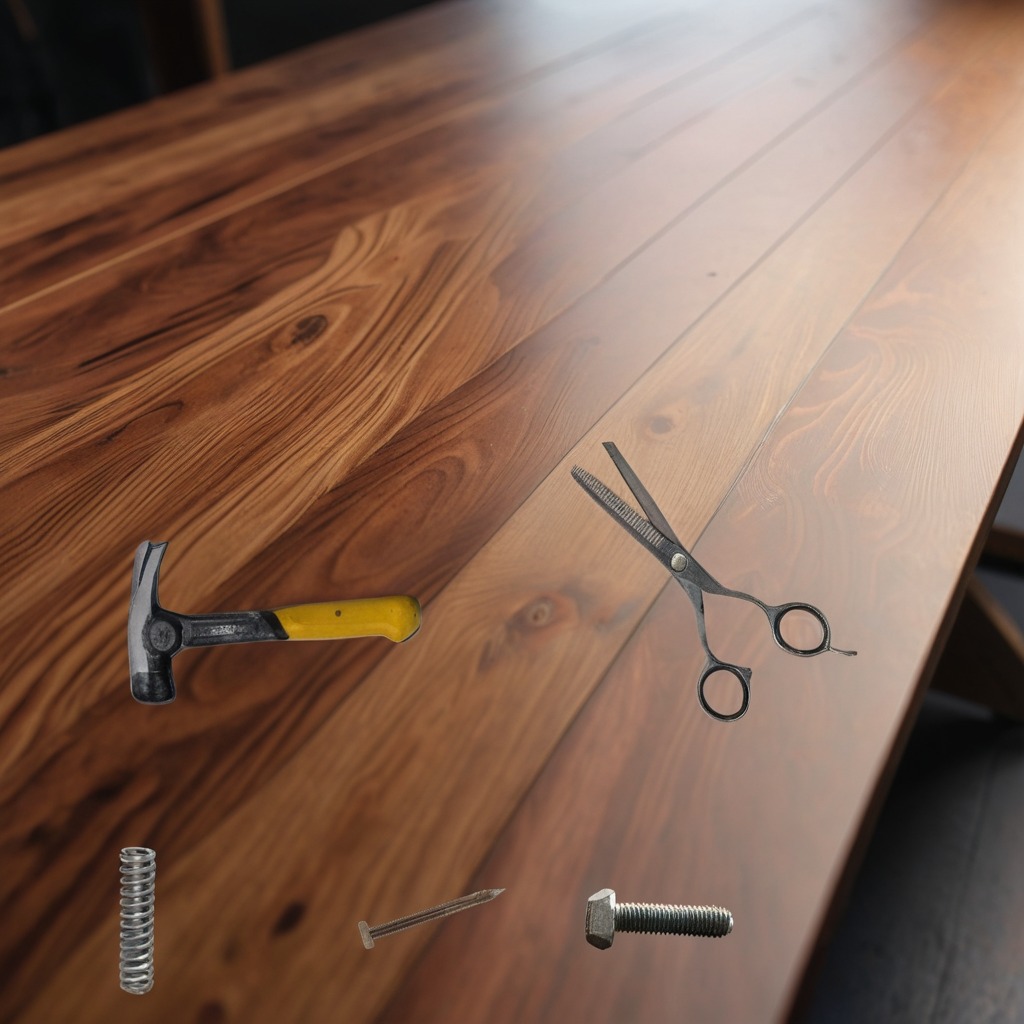
A metal machine screw, an iron nail, a hammer, a coiled metal spring, and a pair of scissors are lying on the wooden table.